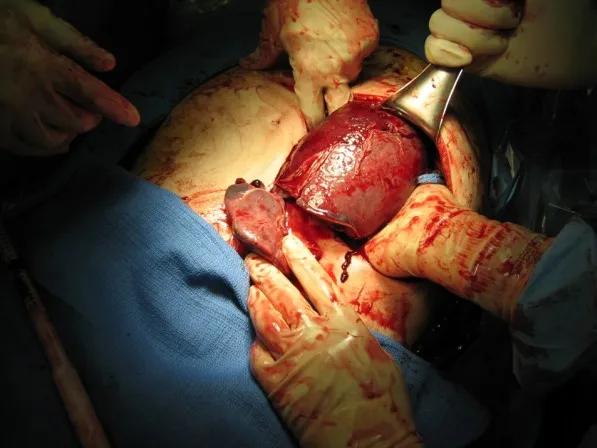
Initial view of the gross spleen. The enlarged and fractured spleen as seen through a left subcostal incision.
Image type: medical_photograph (other_medical_photograph)